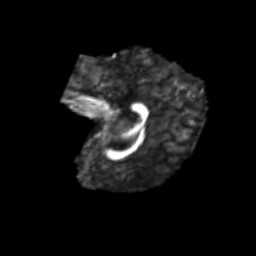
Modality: FA
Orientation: sagittal
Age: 7
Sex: male
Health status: healthy